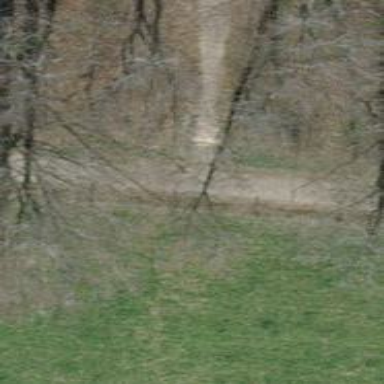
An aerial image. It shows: Set of steps on the road.